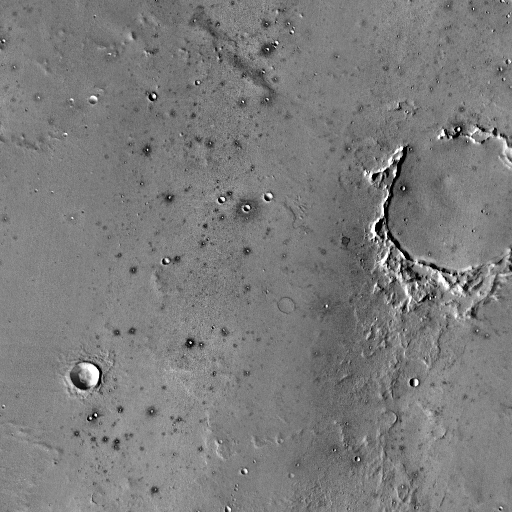
Crater classes present: Background, Other, Buried, Secondary